Question: I'm trying to make a simple listView to list every bluetooth devices. When I find one, I just add it in a list and send it to the listview by using an array adapter. Everything is working well but I can't see the text because it's white on a white background (see picture)

There is two item in the list but I can't see them.
I declare my values like this :
'''
private ListView listViewBT = null;
private List<String> listBluetoothString = null;
private ArrayList<BluetoothDevice> listBluetoothDevices = null;
'''
I initialize them into the OnCreate :
'''
listViewBT = (ListView) findViewById(R.id.listViewBT);
listBluetoothDevices = new ArrayList<BluetoothDevice>();
listBluetoothString= new ArrayList<String>();
adapterKnown = new ArrayAdapter<String>(getApplicationContext(),android.R.layout.simple_list_item_1,listBluetoothString);
listViewBT.setAdapter(adapterKnown);
listViewBT.setClickable(true);
listViewBT.setOnItemClickListener(listClick);
'''
I launch the bluetooth discovery like this :
'''
void findBT()
{
mBluetoothAdapter = BluetoothAdapter.getDefaultAdapter();
if(mBluetoothAdapter == null)
{
Toast.makeText(getApplicationContext(), "Cet appareil ne dispose pas de bluetooth", Toast.LENGTH_SHORT).show();
}
if(!mBluetoothAdapter.isEnabled())
{
Intent intent = new Intent(BluetoothAdapter.ACTION_REQUEST_ENABLE);
startActivityForResult(intent, REQUEST_CODE_ENABLE_BLUETOOTH);
}
if (mBluetoothAdapter.isEnabled()){
mBluetoothAdapter.cancelDiscovery();
mBluetoothAdapter.startDiscovery();
}
}
'''
And finally this is my broadcast receiver (all the filters are initialized and registered)
'''
bluetoothReceiver = new BroadcastReceiver(){
@Override
public void onReceive(Context context, Intent intent) {
String action = intent.getAction();
if(BluetoothDevice.ACTION_FOUND.equals(action)){
BluetoothDevice device = intent.getParcelableExtra(BluetoothDevice.EXTRA_DEVICE);
listBluetoothDevices.add(device);
listBluetoothString.add(device.getName()+"
"+device.getAddress());
adapterKnown.notifyDataSetChanged();
Toast.makeText(getApplicationContext(), device.getName(), Toast.LENGTH_SHORT);
}
else if(BluetoothAdapter.ACTION_DISCOVERY_STARTED.equals(action)){
Toast.makeText(getApplicationContext(), "Discovering devices", Toast.LENGTH_SHORT).show();
}
else if(BluetoothAdapter.ACTION_DISCOVERY_FINISHED.equals(action)){
//Toast.makeText(getApplicationContext(), "Discover finished", Toast.LENGTH_SHORT).show();
}
else if(BluetoothAdapter.ACTION_STATE_CHANGED.equals(action)){
if(mBluetoothAdapter.getState() == mBluetoothAdapter.STATE_OFF){
finish();
}
}
}
};
'''
Another weird thing is that the Toast in the ACTION_FOUND doesn't appear at all !
PS : Sorry for my English, it's not my mother tongue :)
Thanks in advance ! :)
EDIT :
This is my layout xml
'''
<?xml version="1.0" encoding="utf-8"?>
<LinearLayout xmlns:android="http://schemas.android.com/apk/res/android"
android:layout_width="fill_parent"
android:layout_height="fill_parent"
android:orientation="vertical" >
<TextView
android:id="@+id/tv"
android:layout_width="fill_parent"
android:layout_height="wrap_content"
android:paddingBottom="10dp"
android:paddingLeft="10dp"
android:paddingRight="10dp"
android:paddingTop="10dp"
android:text="Input"/>
<EditText
android:id="@+id/et"
android:layout_width="fill_parent"
android:layout_height="wrap_content"
android:hint="Type here"
android:inputType="text"
android:paddingBottom="10dp"
android:paddingLeft="10dp"
android:paddingRight="10dp"
android:paddingTop="10dp"/>
<LinearLayout
android:layout_width="fill_parent"
android:layout_height="wrap_content"
android:gravity="center_horizontal"
android:orientation="horizontal" >
<Button
android:id="@+id/discover"
android:layout_width="wrap_content"
android:layout_height="wrap_content"
android:text="Discover"/>
<Button
android:id="@+id/getData"
android:layout_width="wrap_content"
android:layout_height="wrap_content"
android:text="Get"/>
<Button
android:id="@+id/disconnect"
android:layout_width="wrap_content"
android:layout_height="wrap_content"
android:text="Close"/>
</LinearLayout>
<ListView
android:id="@+id/listViewBT"
android:layout_width="match_parent"
android:layout_height="wrap_content" >
</ListView>
</LinearLayout>
'''
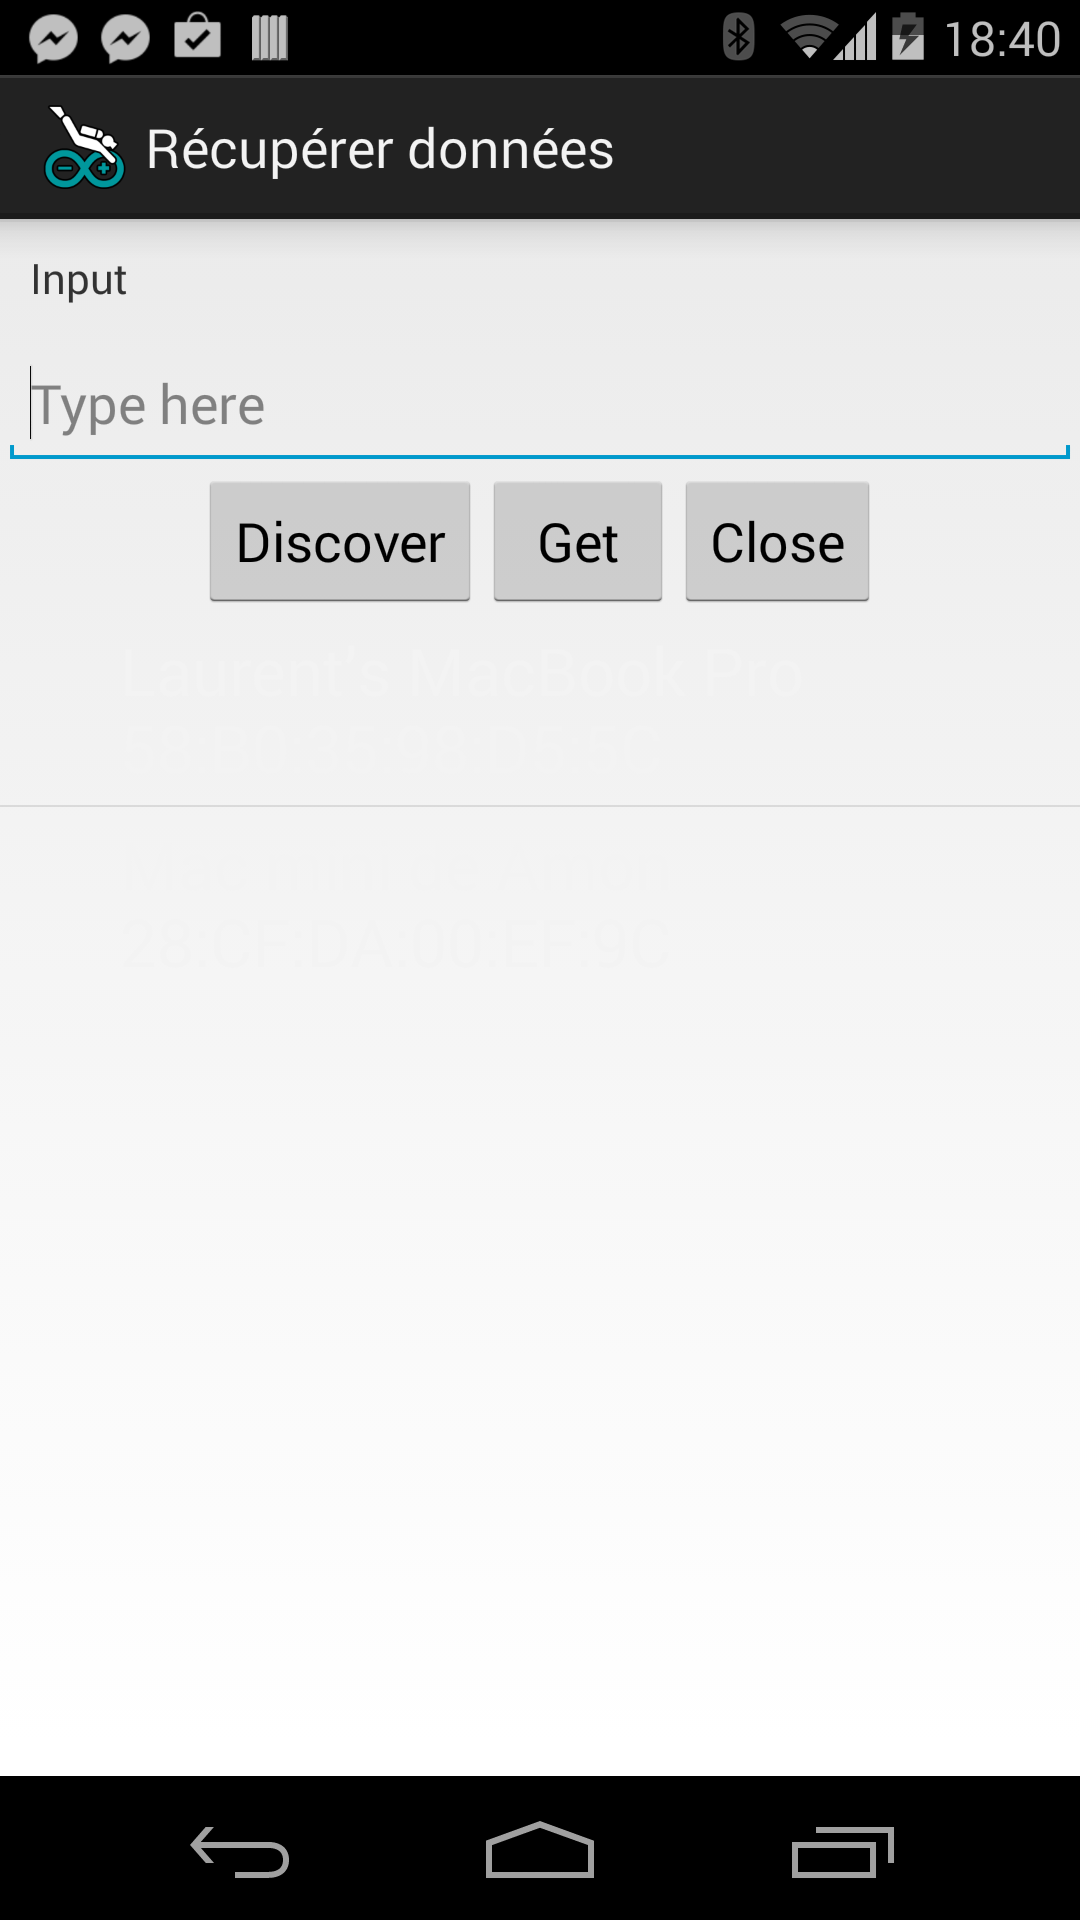
Answer: I'd bet this is a 'Context' related problem. You're using 'getApplicationContext()' which is absolutely wrong unless you really know what you're doing. You should use the 'Activity''s context, or 'Fragment's 'getActivity()' method instead (as a 'Context' might be cast to an 'Activity').
More on this:
- <URL>